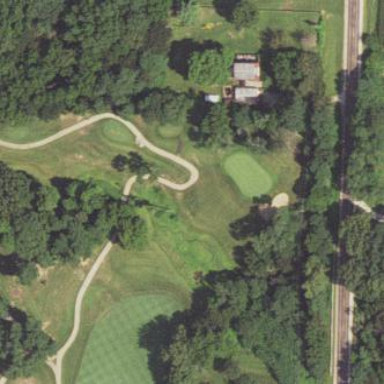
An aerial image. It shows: Area with grass used as rough in golf course.